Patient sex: M
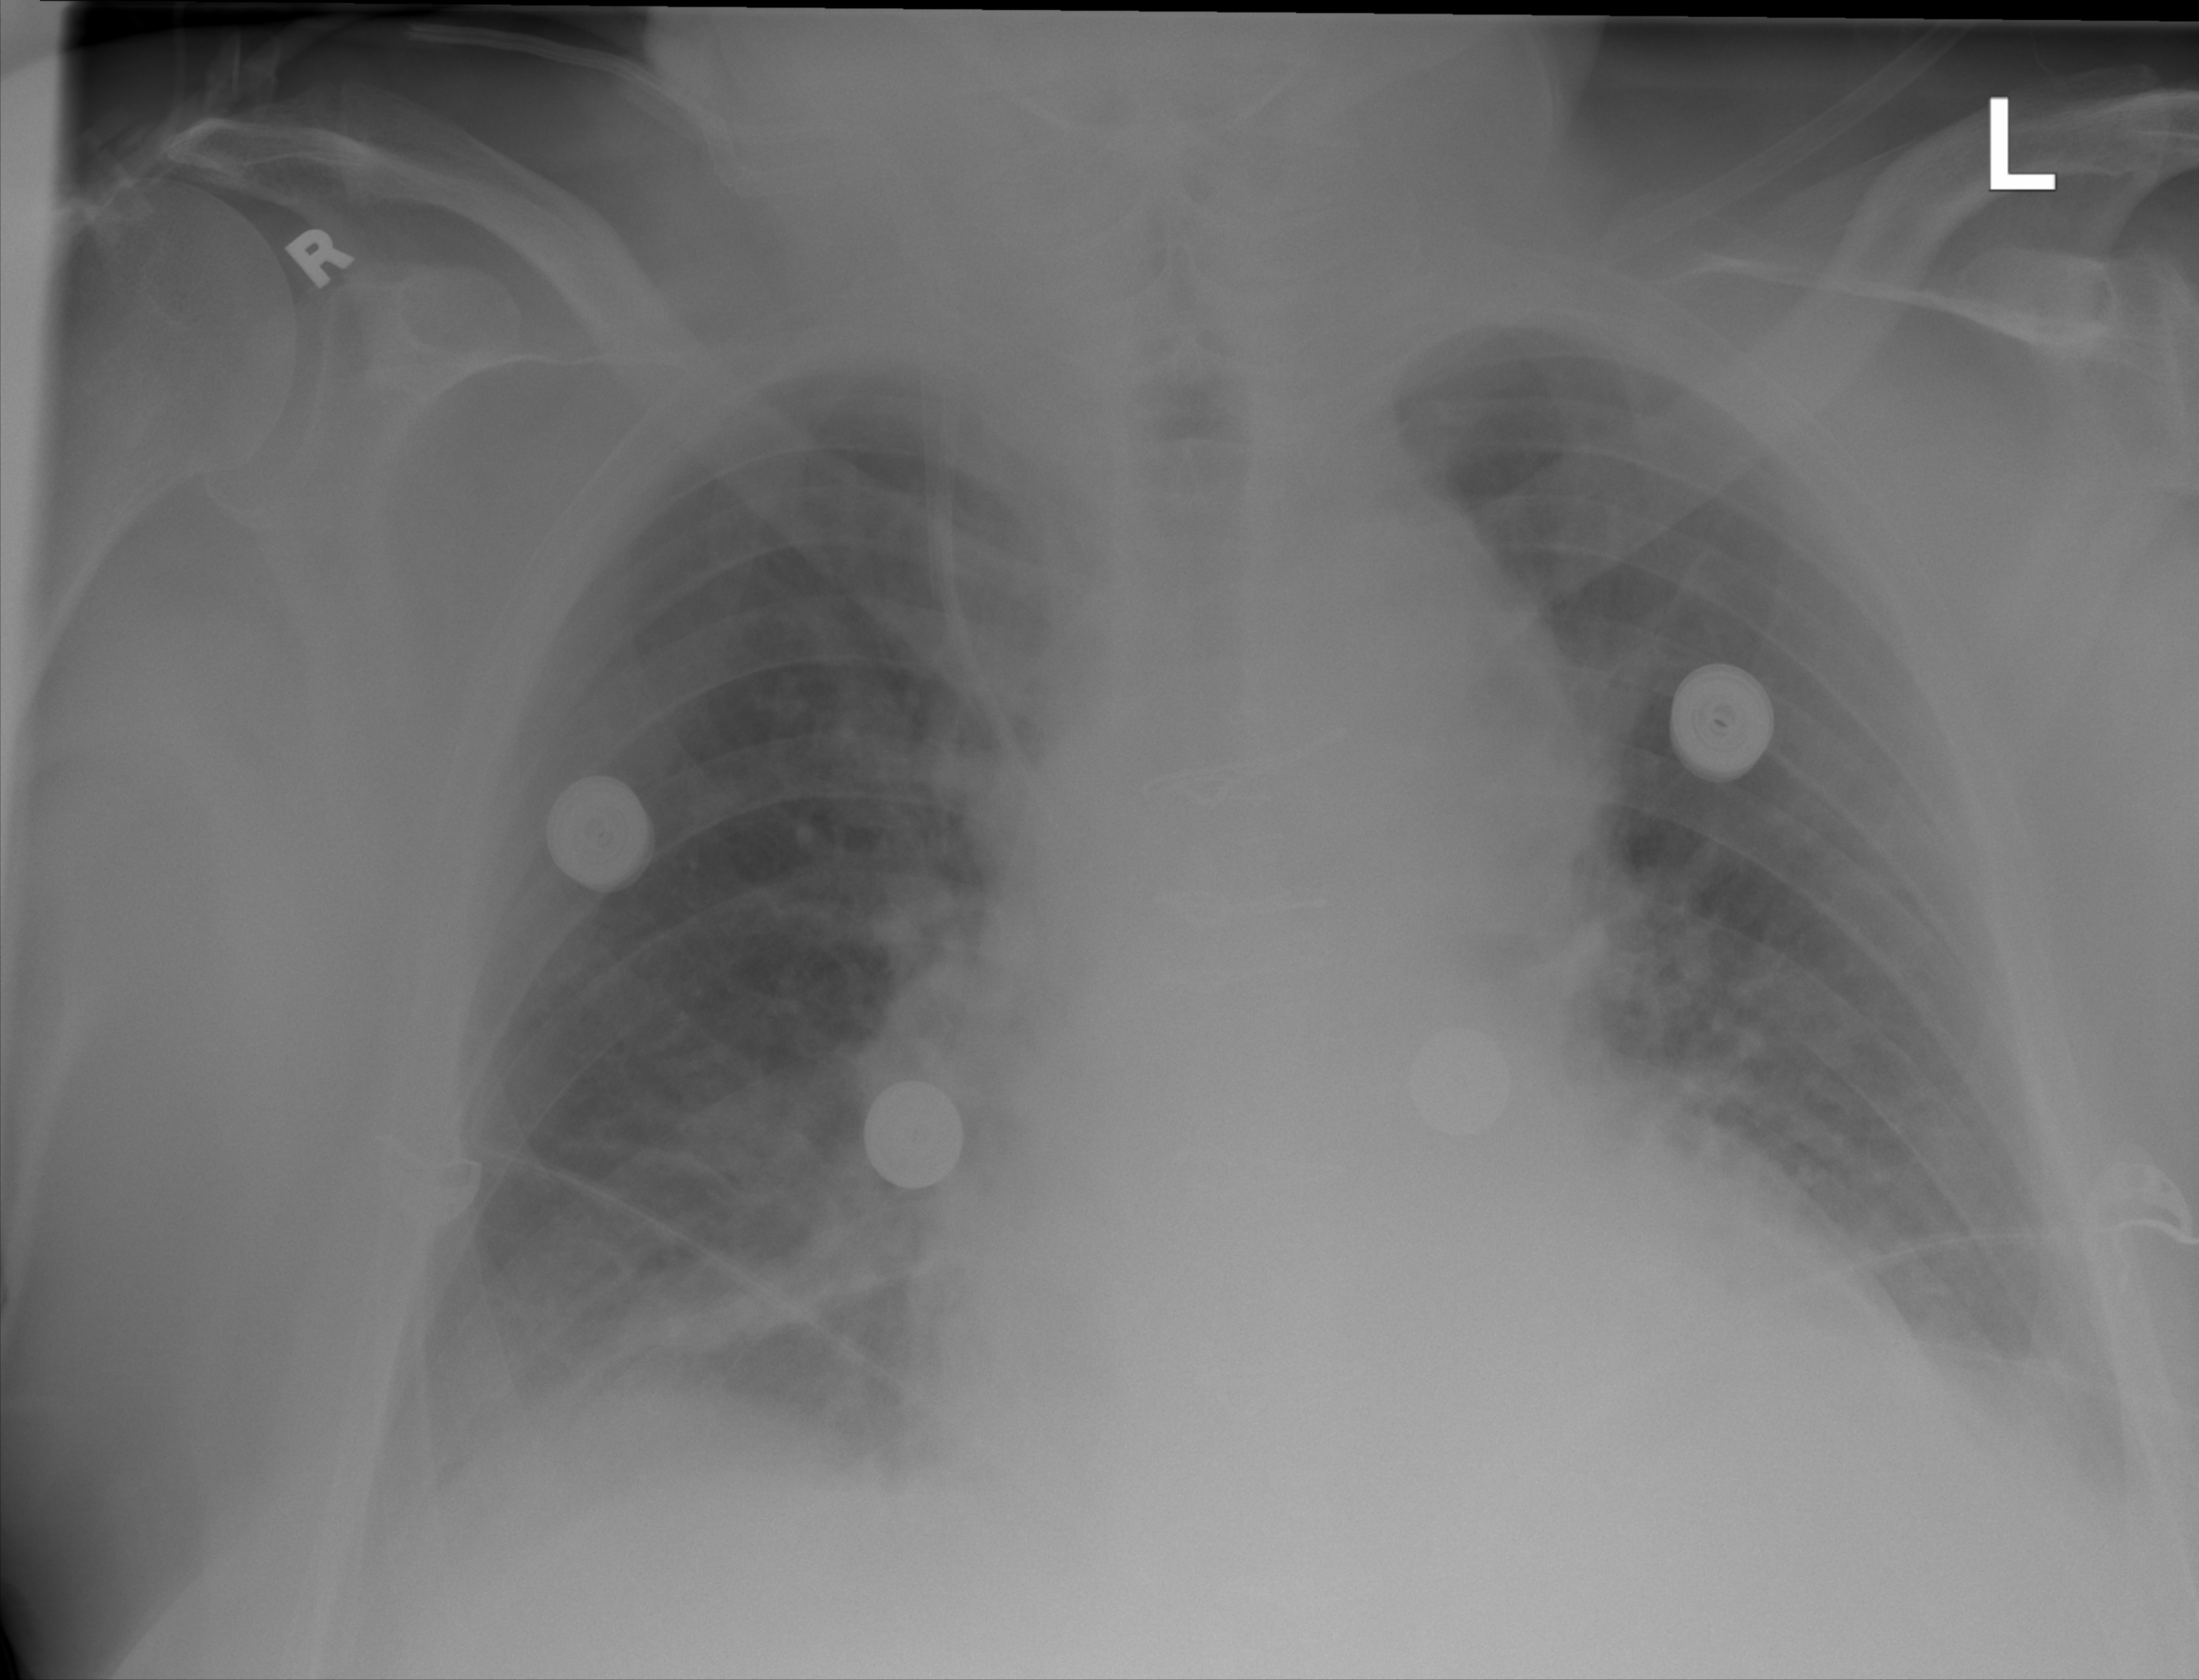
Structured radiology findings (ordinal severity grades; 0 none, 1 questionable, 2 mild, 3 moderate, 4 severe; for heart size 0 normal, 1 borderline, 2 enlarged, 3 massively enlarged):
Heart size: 2
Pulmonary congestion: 1
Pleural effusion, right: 2
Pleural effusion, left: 2
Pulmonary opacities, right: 0
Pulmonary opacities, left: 0
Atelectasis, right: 2
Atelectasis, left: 2